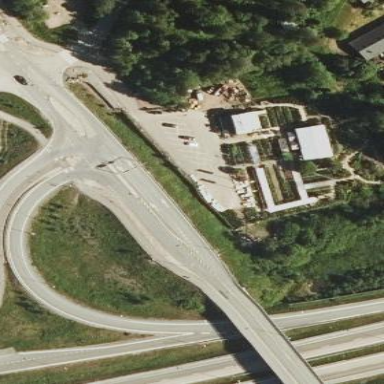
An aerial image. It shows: Garden center surrounded by fence.